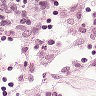
Metastatic tissue present: no